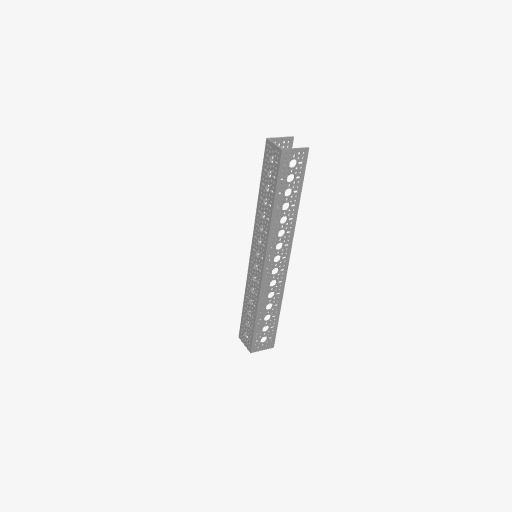
Part: UChannel15H